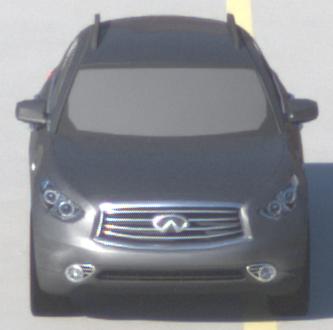
Make: Infiniti
Model: FX 37
Detailed model: FX (S51)
Model produced from: 2012/07
Model produced until: 2013/10
Doors: 5
Color: gray
Road condition: dry road
Daytime: morning or afternoon
Contrast: high contrast